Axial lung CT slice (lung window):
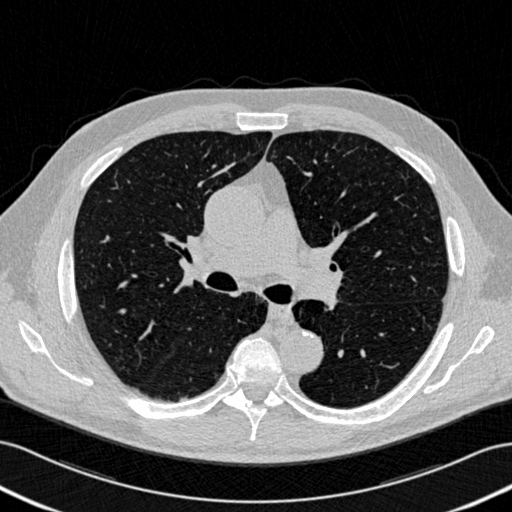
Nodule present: no